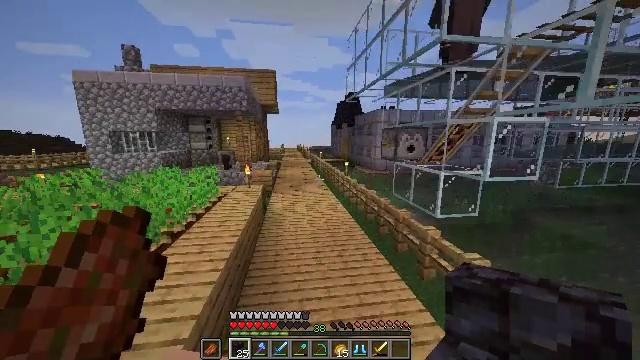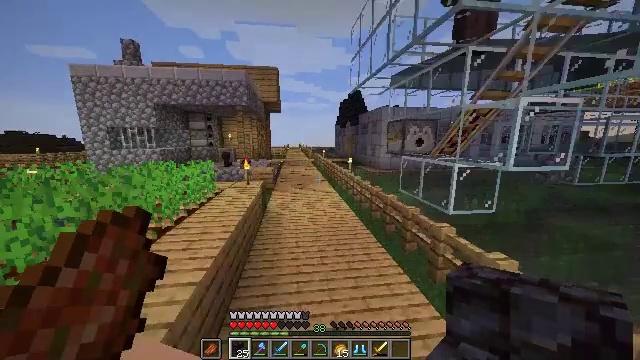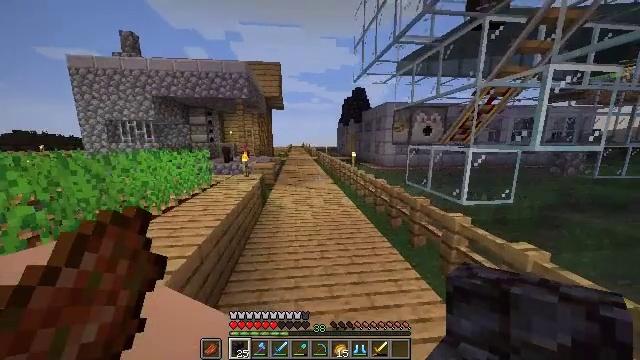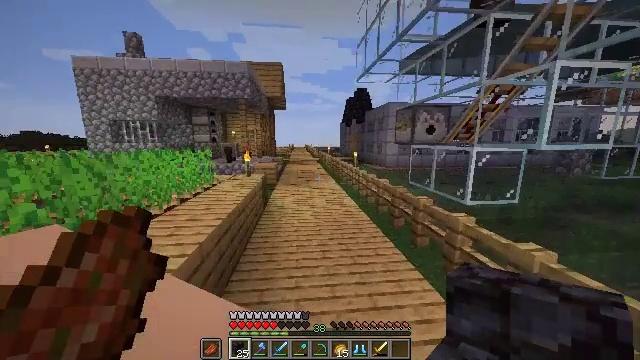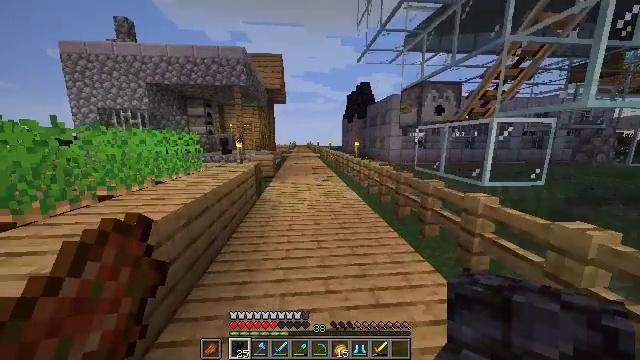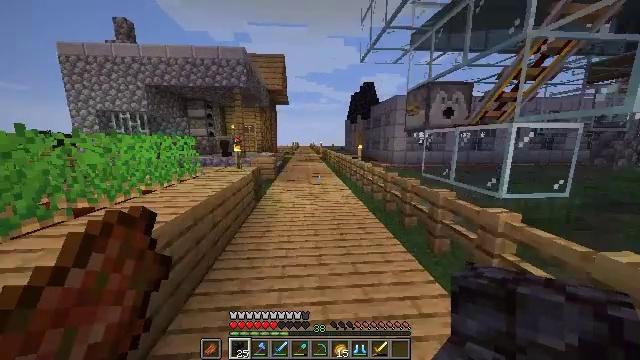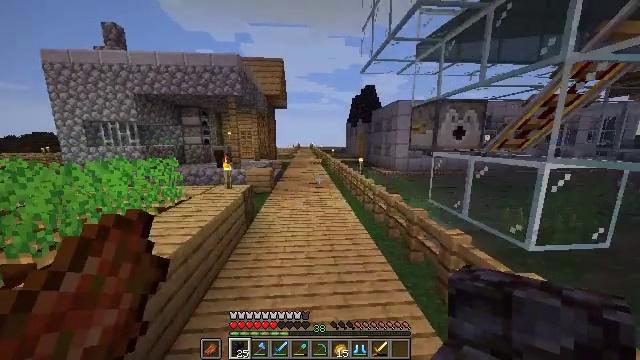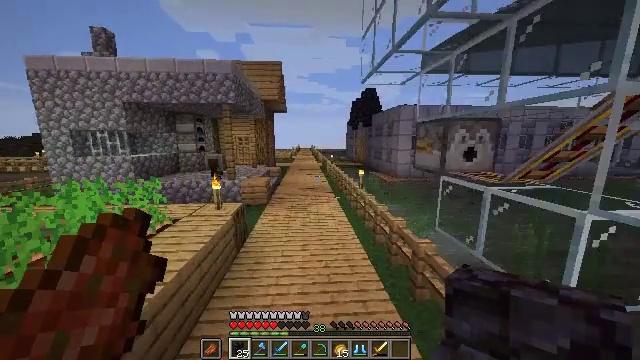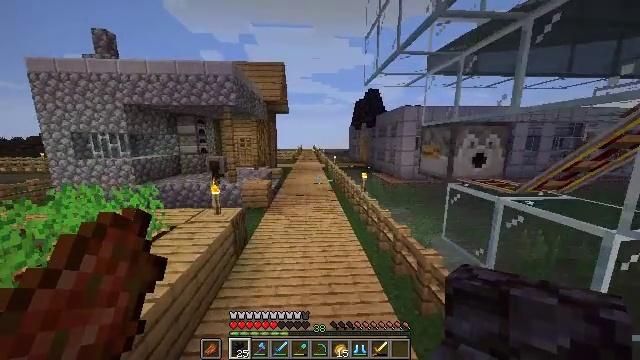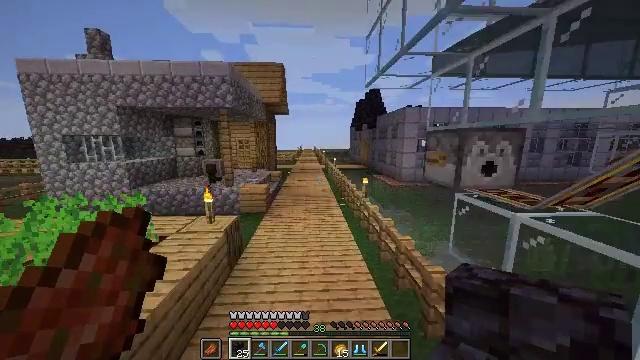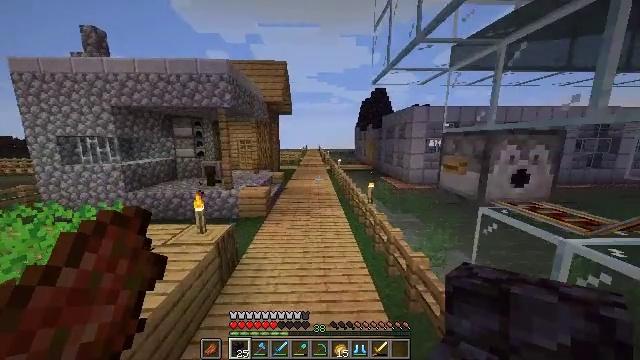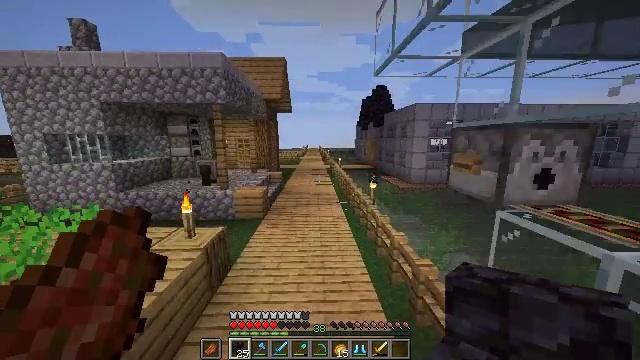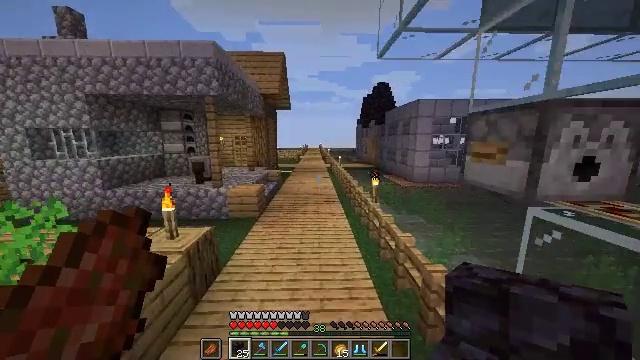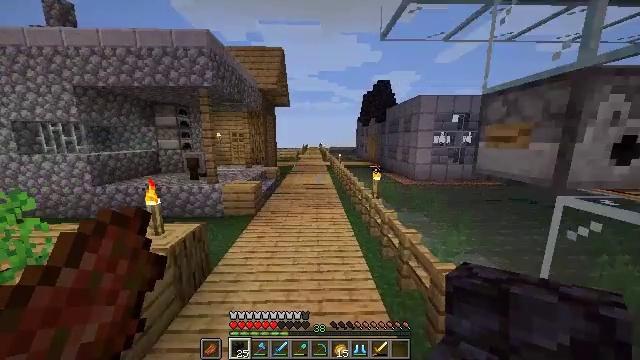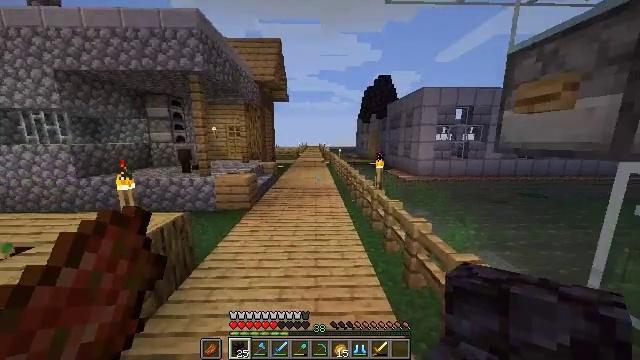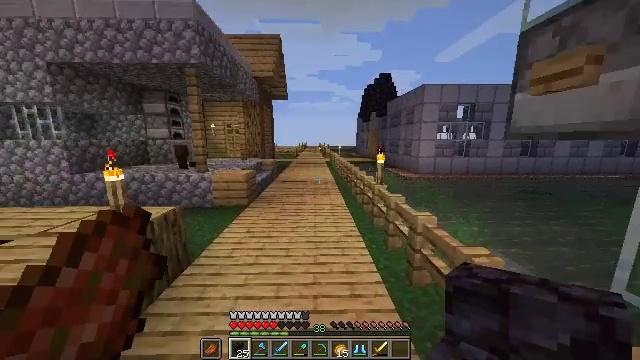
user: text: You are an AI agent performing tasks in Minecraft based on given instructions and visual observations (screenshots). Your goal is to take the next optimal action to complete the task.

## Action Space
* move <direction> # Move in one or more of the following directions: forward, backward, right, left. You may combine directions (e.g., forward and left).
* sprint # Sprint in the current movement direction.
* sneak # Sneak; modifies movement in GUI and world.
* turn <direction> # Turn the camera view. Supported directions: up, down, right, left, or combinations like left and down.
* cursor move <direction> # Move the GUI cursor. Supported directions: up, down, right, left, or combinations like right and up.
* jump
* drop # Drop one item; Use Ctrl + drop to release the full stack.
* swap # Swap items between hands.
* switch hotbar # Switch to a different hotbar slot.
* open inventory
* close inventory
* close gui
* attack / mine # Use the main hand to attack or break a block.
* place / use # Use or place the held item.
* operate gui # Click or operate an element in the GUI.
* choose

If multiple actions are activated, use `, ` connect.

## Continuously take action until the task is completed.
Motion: motion action
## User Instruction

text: Pick up the white bed by breaking it.
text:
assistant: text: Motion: move forward, jump
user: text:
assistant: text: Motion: move forward, jump
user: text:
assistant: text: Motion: move forward, jump
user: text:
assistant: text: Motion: move forward, sprint, jump
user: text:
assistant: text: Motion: move forward, sprint, jump
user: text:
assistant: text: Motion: move forward, sprint, jump
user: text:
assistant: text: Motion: move forward, sprint, jump
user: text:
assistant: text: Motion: move forward, sprint, jump
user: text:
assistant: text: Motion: move forward, jump
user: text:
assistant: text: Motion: move forward, turn left, jump
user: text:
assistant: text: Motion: move forward, jump
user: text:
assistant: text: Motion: move forward, jump
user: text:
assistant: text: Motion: move forward, jump
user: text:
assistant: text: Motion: move forward, jump
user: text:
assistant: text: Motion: move forward, jump
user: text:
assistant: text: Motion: move forward, sprint, jump
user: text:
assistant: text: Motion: move forward, sprint, jump
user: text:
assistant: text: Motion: move forward, sprint, jump
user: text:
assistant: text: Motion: move forward, jump
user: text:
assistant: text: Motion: move forward, jump
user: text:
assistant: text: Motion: move forward, turn down, jump
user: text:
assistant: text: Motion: move forward, jump
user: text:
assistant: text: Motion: move forward, jump
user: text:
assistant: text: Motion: move forward, jump
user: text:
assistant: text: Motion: move forward, jump
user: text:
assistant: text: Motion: move forward, jump
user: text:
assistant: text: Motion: move forward, sprint, turn left, jump
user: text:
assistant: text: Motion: move forward, sprint, turn left, jump
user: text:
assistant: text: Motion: move forward, sprint, turn left, jump
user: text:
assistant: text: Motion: move forward, sprint, turn left, jump